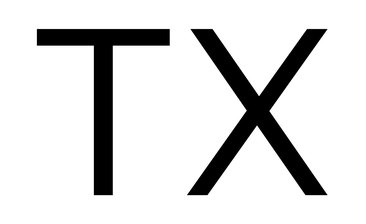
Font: InstrumentSans_Regular